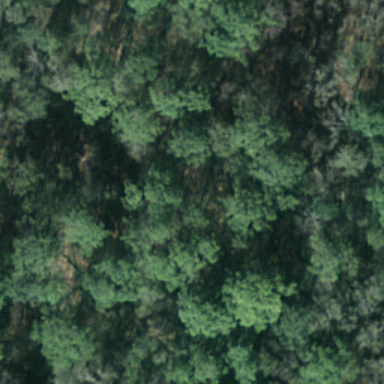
This is a dense forest with emerald green plants .